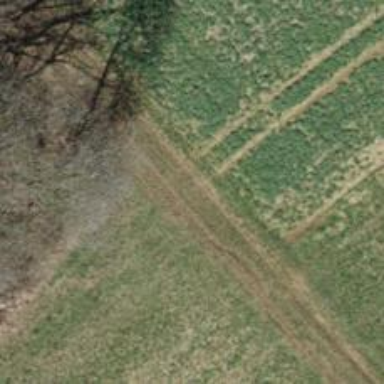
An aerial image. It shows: Grassy track with grade5 tracktype.